Question: I would like to know how to get 9 grouping bar plot (3x3) together.
My CSV:
'''
data <- read.csv("http://pastebin.com/raw.php?i=6pArn8GL", sep = ";")
'''
The 9 plots should be grouped according "Type" A to I.
Then each grouped bar plot should have the frequency on the y axis, the x axis is grouped by 1 pce to 6 pce and subdivided by year.
I have the following example on Excel (cf. image) and would like to create the same result on r with ggplot. Is it possible?

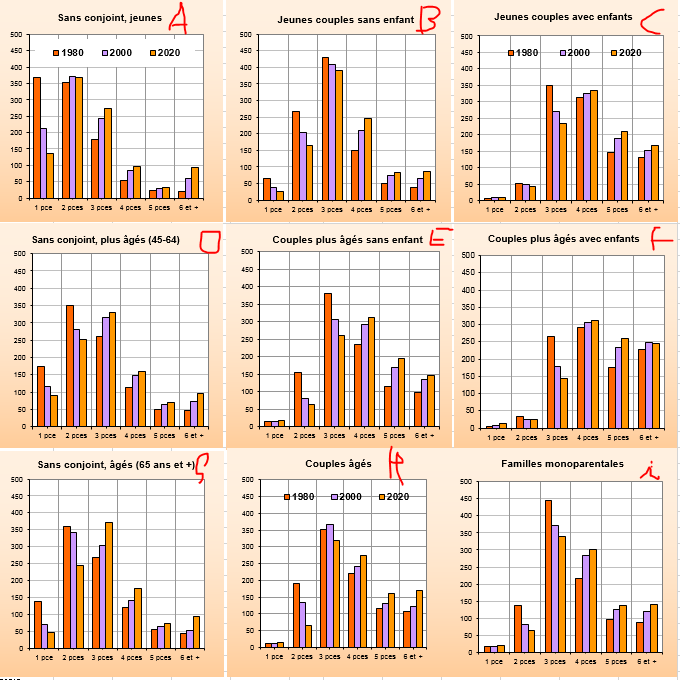
Answer: First, reshape your data from wide to long format.
'''
library(reshape2)
df.long<-melt(df,id.vars=c("ID","Type","Annee"))
'''
Next, as during importing data letter X is added to variable names starting with number, remove it with 'substring()'.
'''
df.long$variable<-substring(df.long$variable,2)
'''
Now use 'variable' as x, 'value' as y, 'Annee' for fill and 'geom_bar()' to get barplot. With 'facet_wrap()' you can split data by 'Type'.
'''
ggplot(df.long,aes(variable,value,fill=as.factor(Annee)))+
geom_bar(position="dodge",stat="identity")+
facet_wrap(~Type,nrow=3)
'''